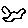
Label: bird